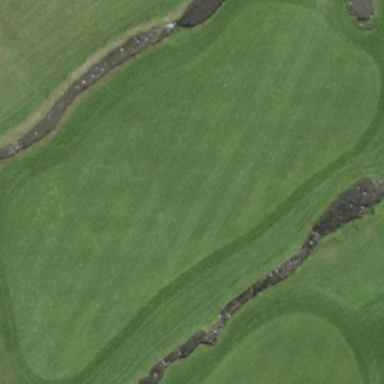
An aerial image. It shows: Grassy area designated as golf fairway.